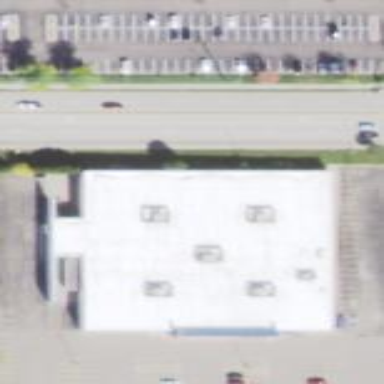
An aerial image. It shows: Building.